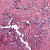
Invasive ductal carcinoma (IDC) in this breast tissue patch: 1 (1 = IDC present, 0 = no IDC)